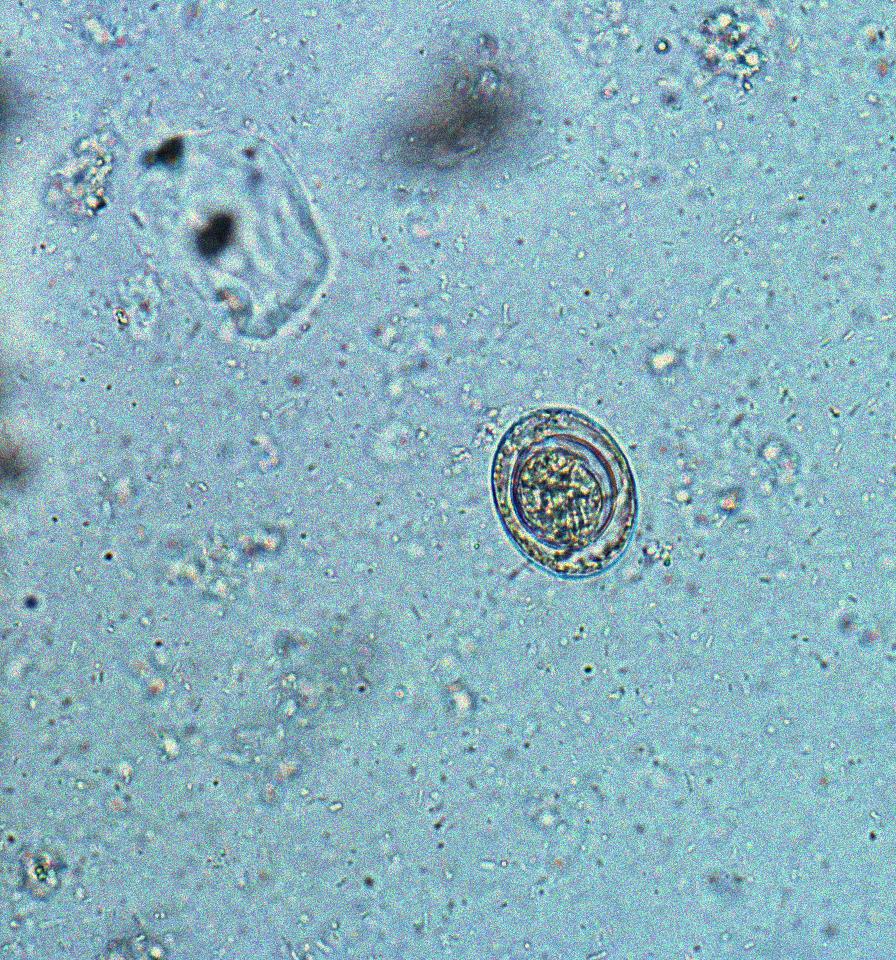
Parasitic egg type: Hymenolepis nana